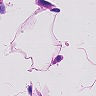
Metastatic tissue present: no